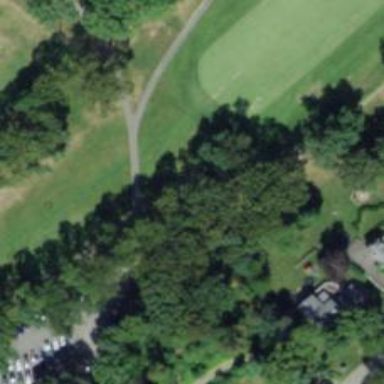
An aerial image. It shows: Path for both roads and golfers.